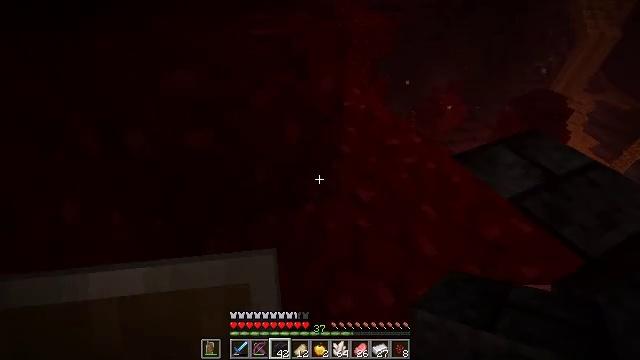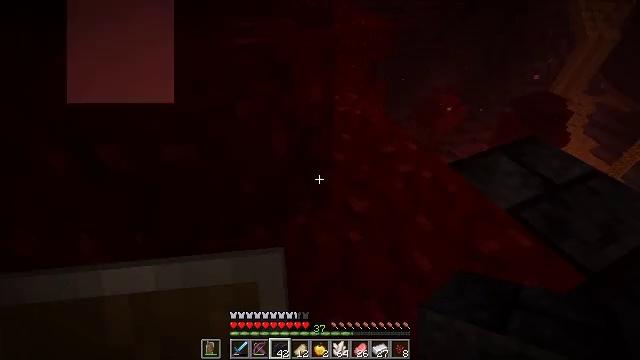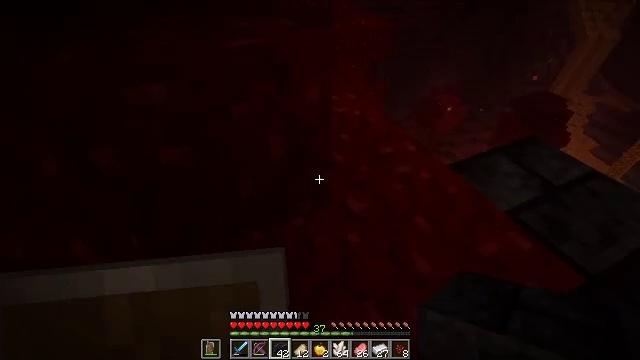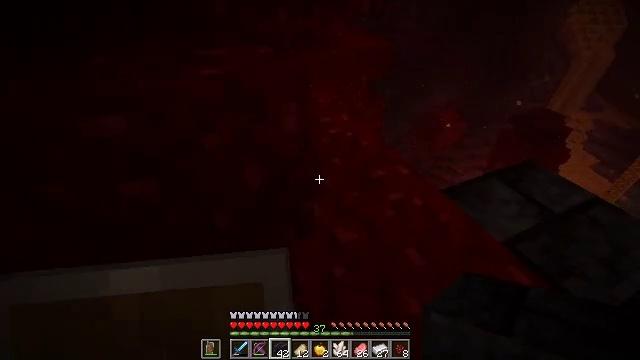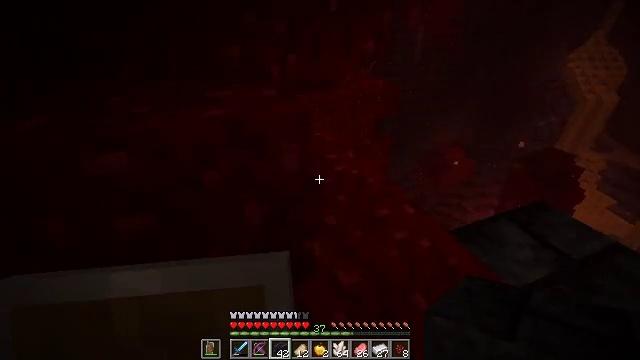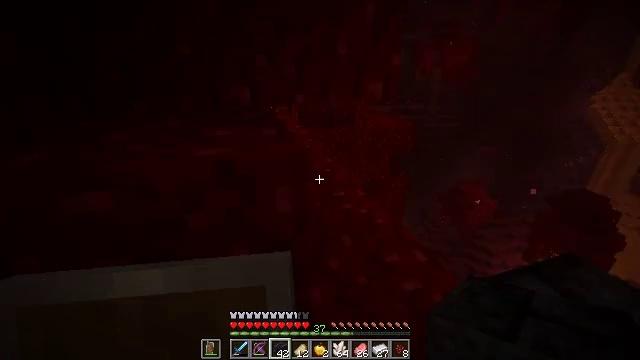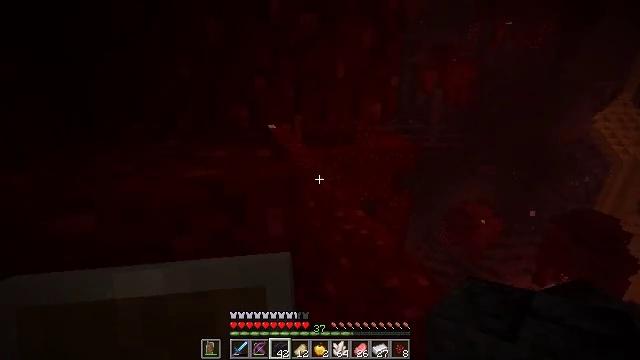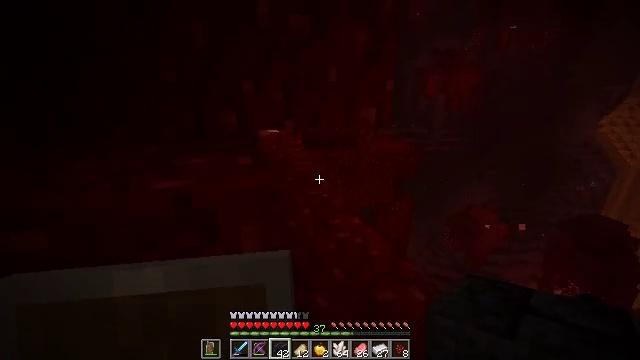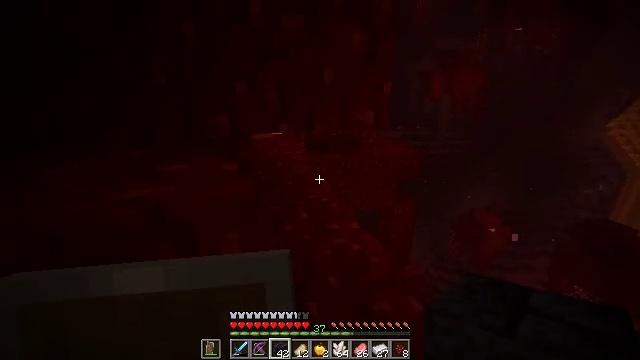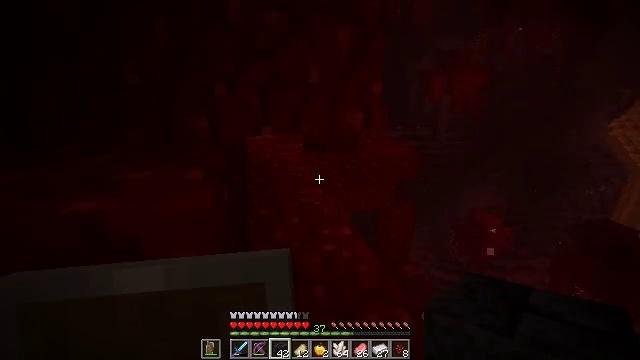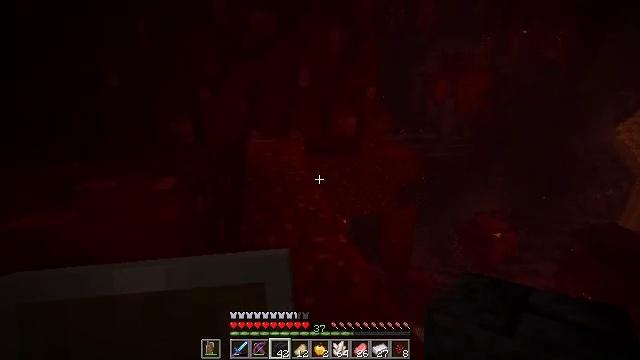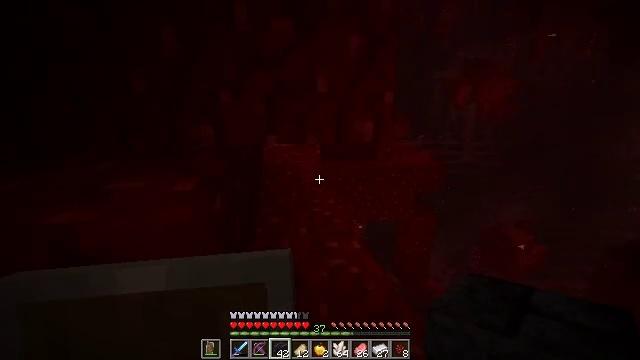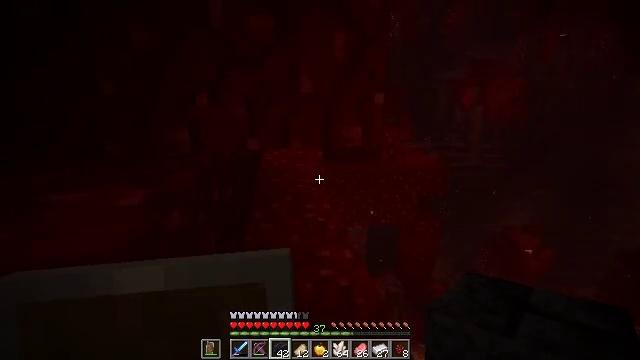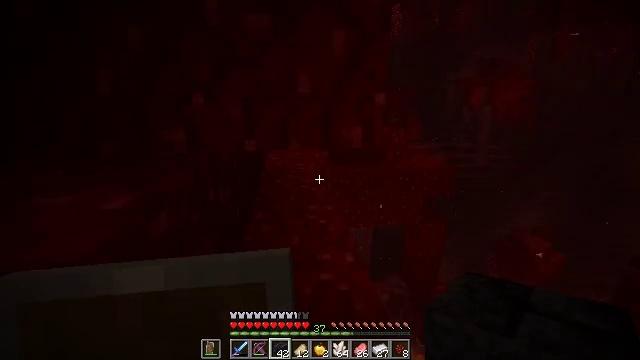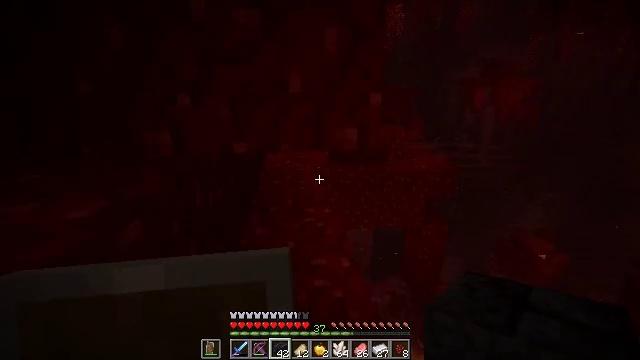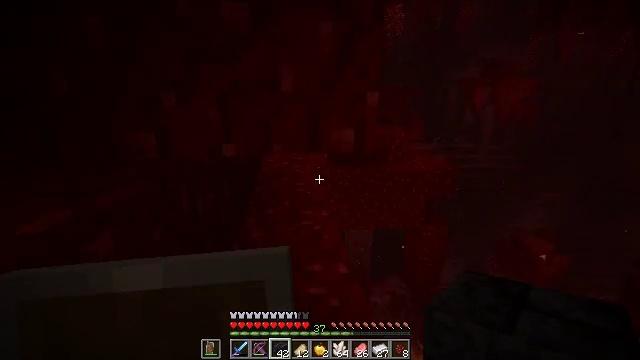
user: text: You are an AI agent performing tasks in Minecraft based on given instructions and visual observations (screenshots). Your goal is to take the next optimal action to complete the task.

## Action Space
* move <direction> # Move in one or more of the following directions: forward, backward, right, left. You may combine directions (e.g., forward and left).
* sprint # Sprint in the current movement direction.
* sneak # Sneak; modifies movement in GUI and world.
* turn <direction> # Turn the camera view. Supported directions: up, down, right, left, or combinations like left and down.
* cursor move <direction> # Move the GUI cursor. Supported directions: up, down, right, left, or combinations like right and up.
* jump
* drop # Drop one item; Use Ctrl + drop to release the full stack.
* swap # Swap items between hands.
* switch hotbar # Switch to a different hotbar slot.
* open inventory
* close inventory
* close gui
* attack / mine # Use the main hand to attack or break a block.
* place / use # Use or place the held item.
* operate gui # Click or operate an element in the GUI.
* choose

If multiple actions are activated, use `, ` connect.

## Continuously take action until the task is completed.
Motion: motion action
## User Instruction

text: Harvest nether wart blocks for resources.
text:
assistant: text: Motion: move forward and move right, sneak
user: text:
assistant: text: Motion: move forward and move right, sneak
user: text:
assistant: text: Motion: move forward and move right, sneak, turn up
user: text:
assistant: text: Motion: move forward and move right, sneak, turn left and up
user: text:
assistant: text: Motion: move forward and move right, sneak, turn left and up
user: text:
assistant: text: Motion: move forward and move right, sneak, turn up
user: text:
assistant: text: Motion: move forward and move right, sneak
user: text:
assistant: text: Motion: move forward and move right, sneak
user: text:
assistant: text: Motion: move forward and move right, sneak
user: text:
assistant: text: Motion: move forward and move right, sneak
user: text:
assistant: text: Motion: move forward and move right, sneak, turn left and up
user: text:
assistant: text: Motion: move forward and move right, sneak, turn left
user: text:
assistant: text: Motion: move forward and move right, sneak, turn left
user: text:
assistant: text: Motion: move forward, sneak
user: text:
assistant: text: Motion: move forward, sneak
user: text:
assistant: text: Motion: move forward, sneak, turn left
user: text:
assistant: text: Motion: move forward, sneak, turn left and up
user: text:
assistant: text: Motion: move forward, sneak, turn left and up
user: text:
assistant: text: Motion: move forward, sneak, turn left and up
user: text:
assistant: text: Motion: move forward, sneak, turn left and up
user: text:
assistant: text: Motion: move forward and move left, sneak, attack / mine
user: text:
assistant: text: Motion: move forward and move left, sneak, attack / mine
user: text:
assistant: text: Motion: move left, sneak, attack / mine
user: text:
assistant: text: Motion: sneak, attack / mine
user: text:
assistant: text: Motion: sneak, attack / mine
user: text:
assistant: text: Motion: sneak, attack / mine
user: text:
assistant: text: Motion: move forward, sneak, attack / mine
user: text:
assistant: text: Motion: move forward, sneak, attack / mine
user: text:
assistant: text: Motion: move forward, sneak, turn right, attack / mine
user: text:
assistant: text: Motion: move forward, sneak, turn right, attack / mine